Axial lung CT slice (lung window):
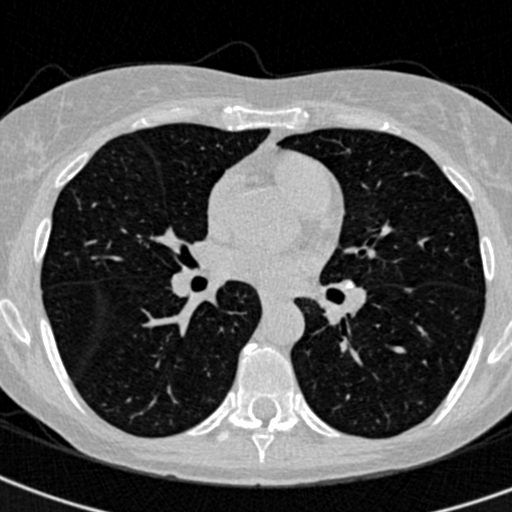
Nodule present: no